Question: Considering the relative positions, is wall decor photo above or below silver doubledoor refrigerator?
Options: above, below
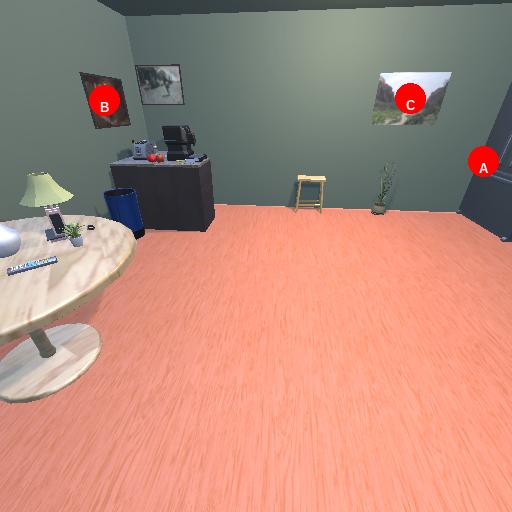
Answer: above